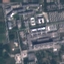
Land use / land cover class: Industrial